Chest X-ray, PA view. Patient: 40 years old, sex F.
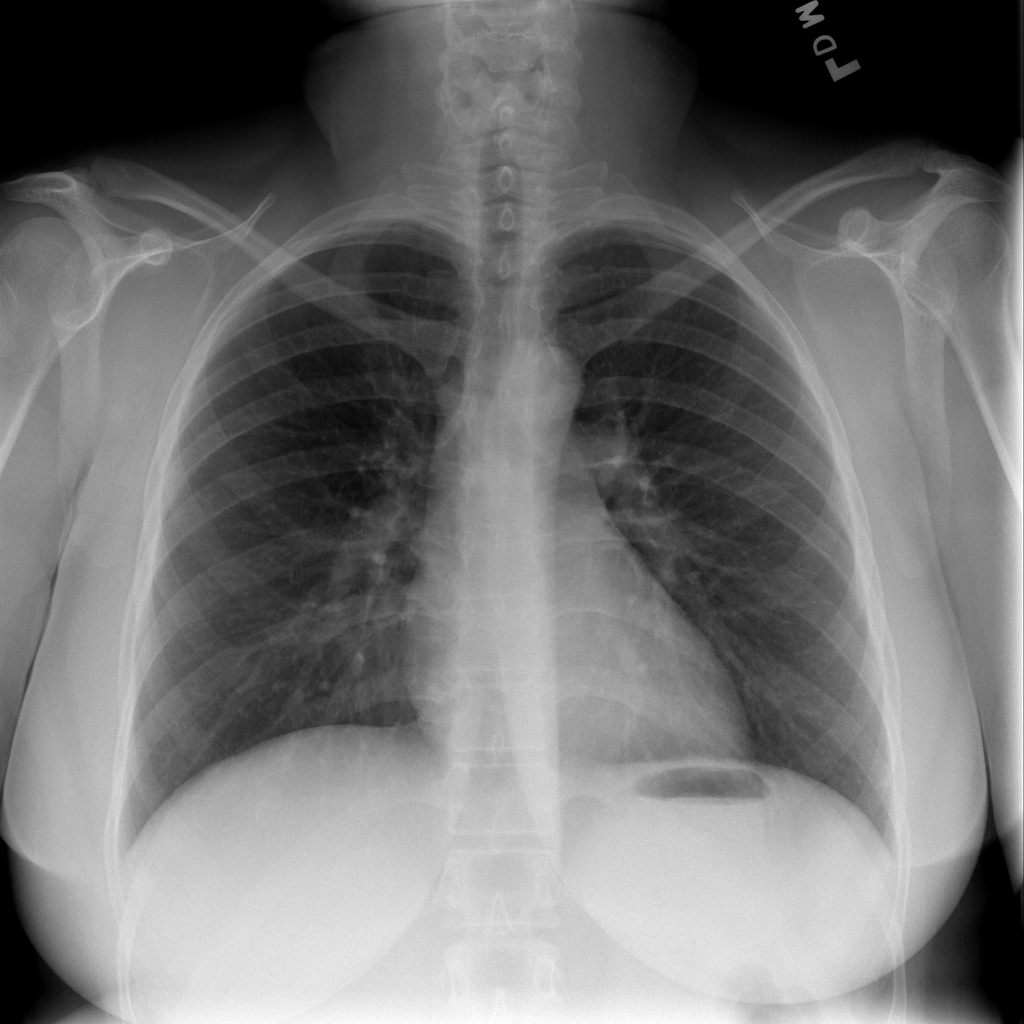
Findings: No Finding